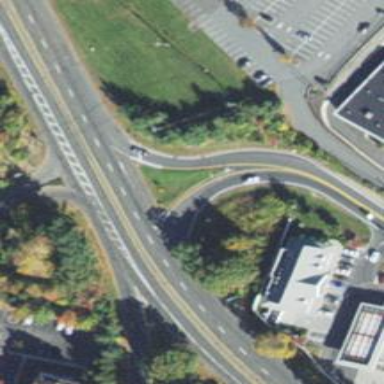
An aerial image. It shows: Trunk link highway.